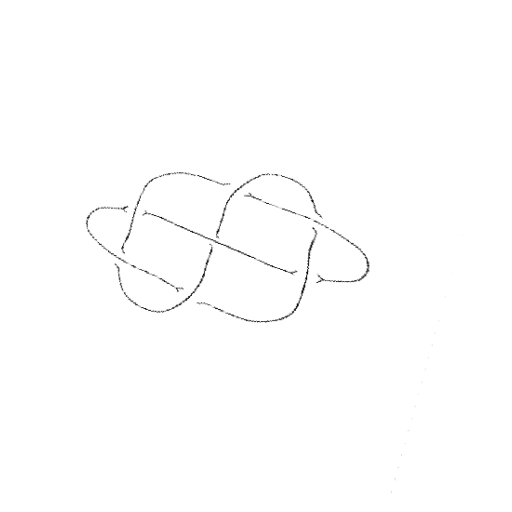
Crossing number: 7